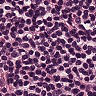
Metastatic tissue present: no